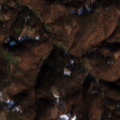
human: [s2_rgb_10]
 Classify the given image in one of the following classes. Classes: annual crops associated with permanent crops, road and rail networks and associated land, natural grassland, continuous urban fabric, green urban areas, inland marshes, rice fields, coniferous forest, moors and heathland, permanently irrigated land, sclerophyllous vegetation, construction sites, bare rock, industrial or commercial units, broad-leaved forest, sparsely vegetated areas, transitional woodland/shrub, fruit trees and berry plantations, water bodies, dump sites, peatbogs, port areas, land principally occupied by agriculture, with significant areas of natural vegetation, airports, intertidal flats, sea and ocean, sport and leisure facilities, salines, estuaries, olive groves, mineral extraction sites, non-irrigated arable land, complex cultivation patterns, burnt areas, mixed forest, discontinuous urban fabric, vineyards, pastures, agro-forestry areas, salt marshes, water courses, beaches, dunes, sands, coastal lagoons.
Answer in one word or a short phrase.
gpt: complex cultivation patterns, broad-leaved forest, transitional woodland/shrub